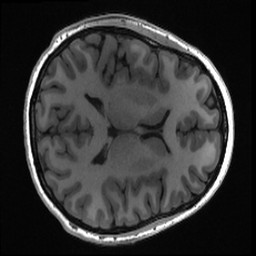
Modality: T1w
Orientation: axial
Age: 28
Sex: female